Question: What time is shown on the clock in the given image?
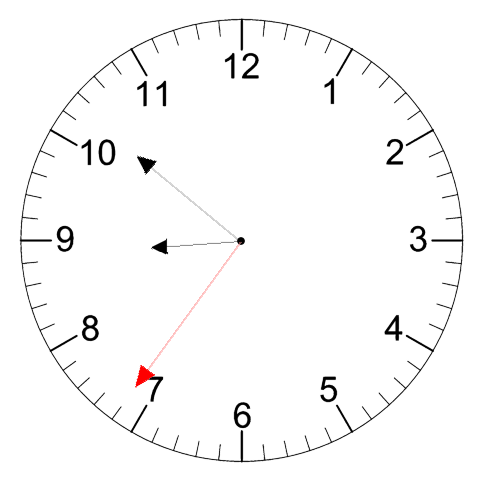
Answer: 08:51:36